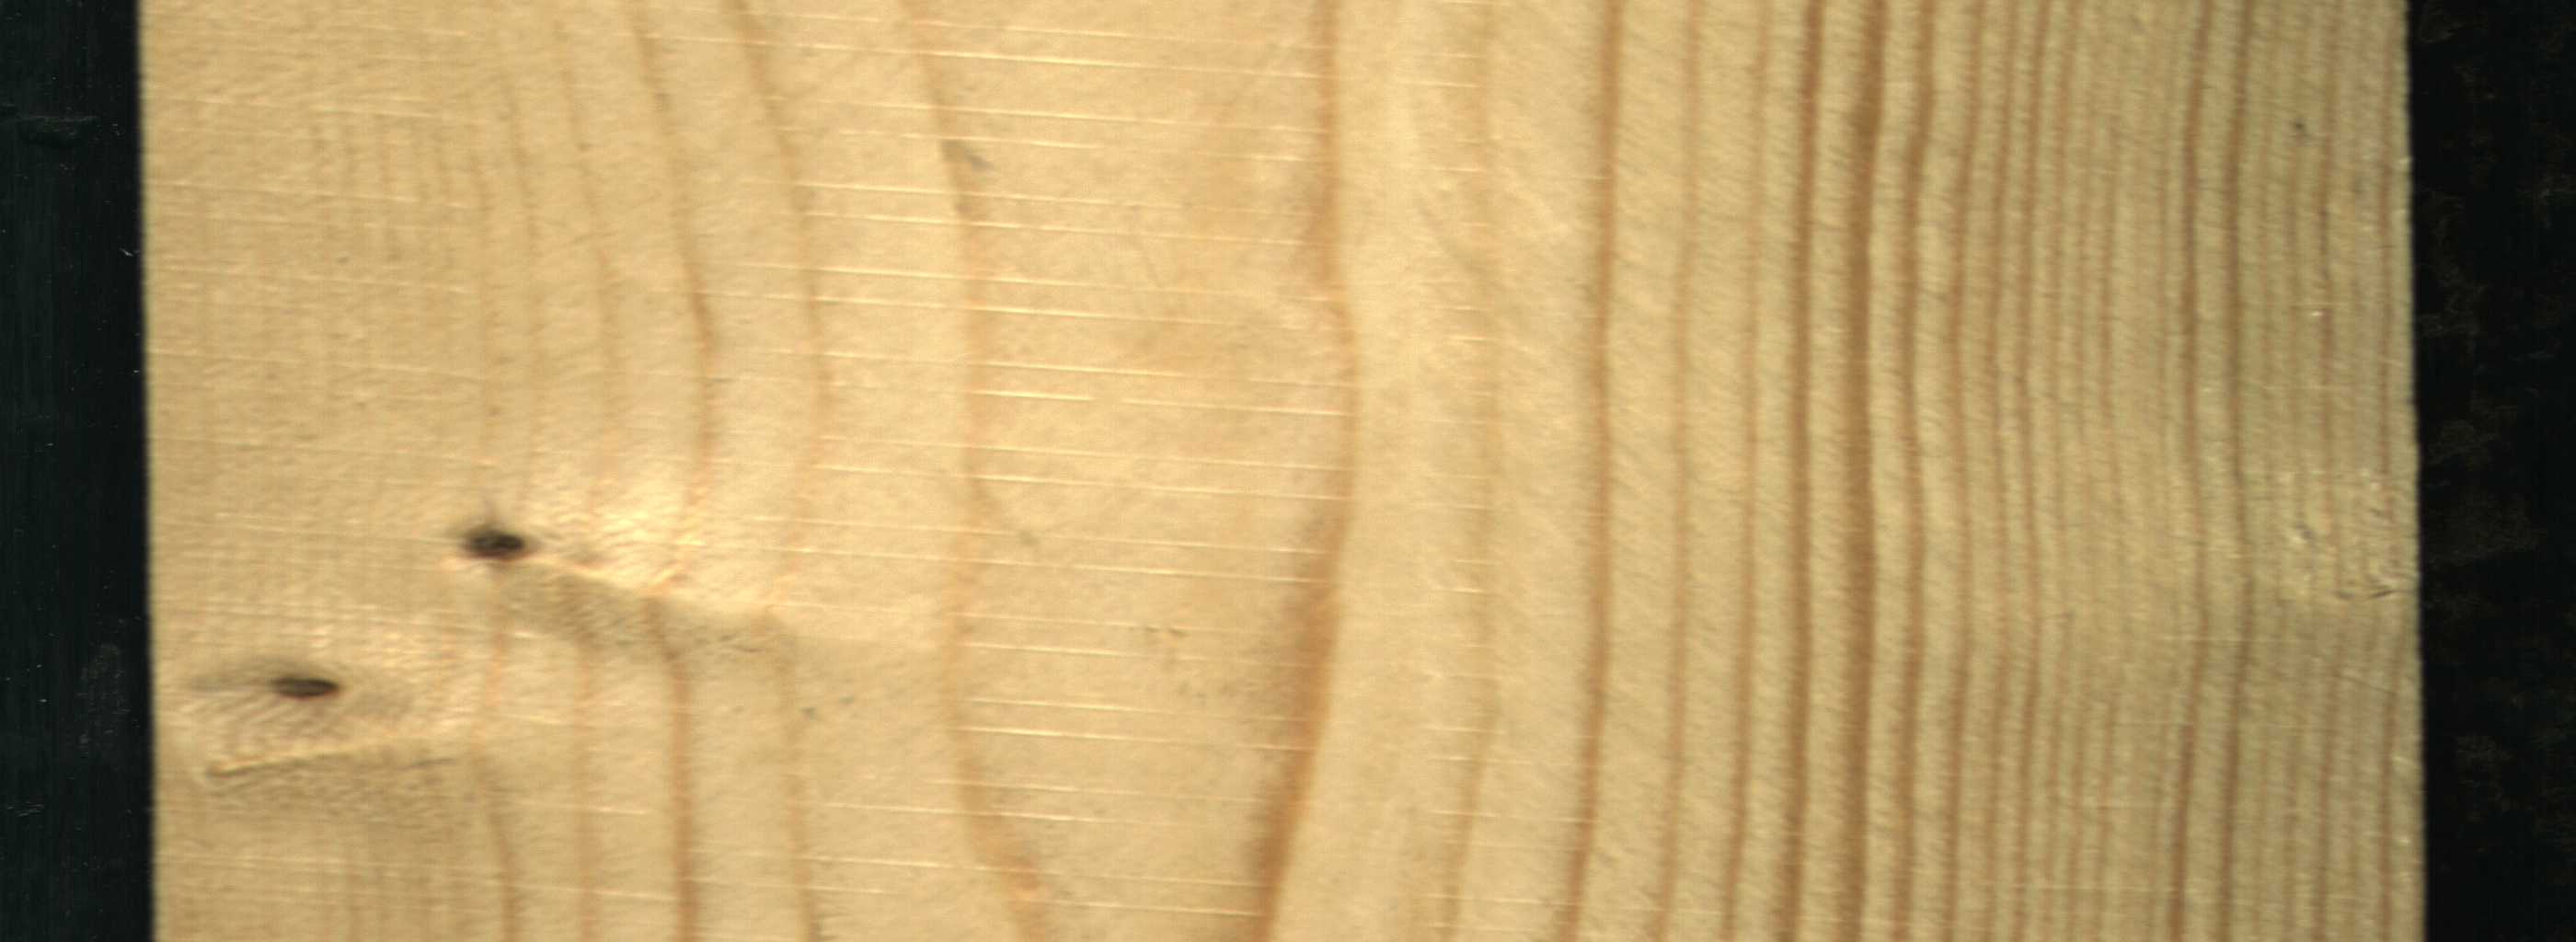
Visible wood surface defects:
Dead_Knot
Live_Knot